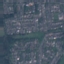
Land use / land cover: Residential